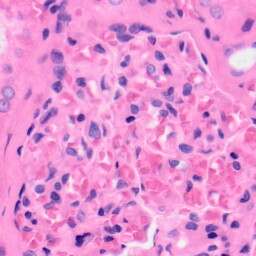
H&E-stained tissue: Kidney